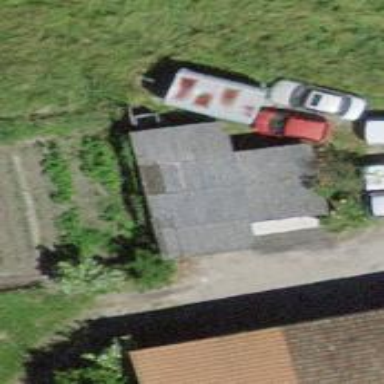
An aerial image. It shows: Shed.